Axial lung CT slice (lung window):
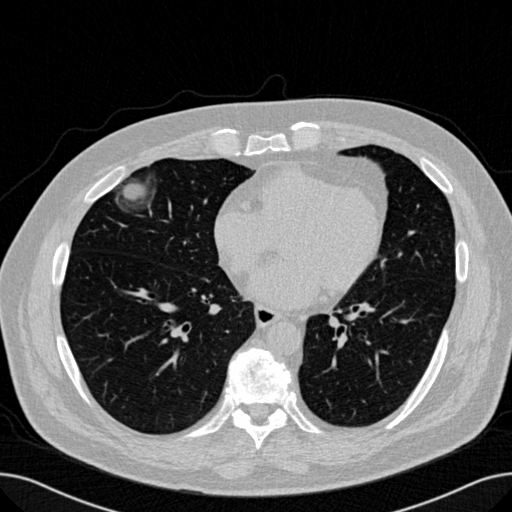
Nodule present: no